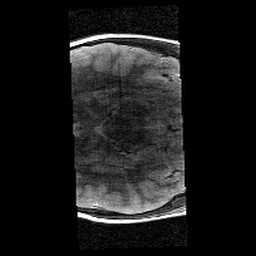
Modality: T2w
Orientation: axial
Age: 11
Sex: male
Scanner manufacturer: siemens
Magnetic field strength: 3 T
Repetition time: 9.23 s
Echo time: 0.067 s